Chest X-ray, PA view. Patient: 65 years old, sex M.
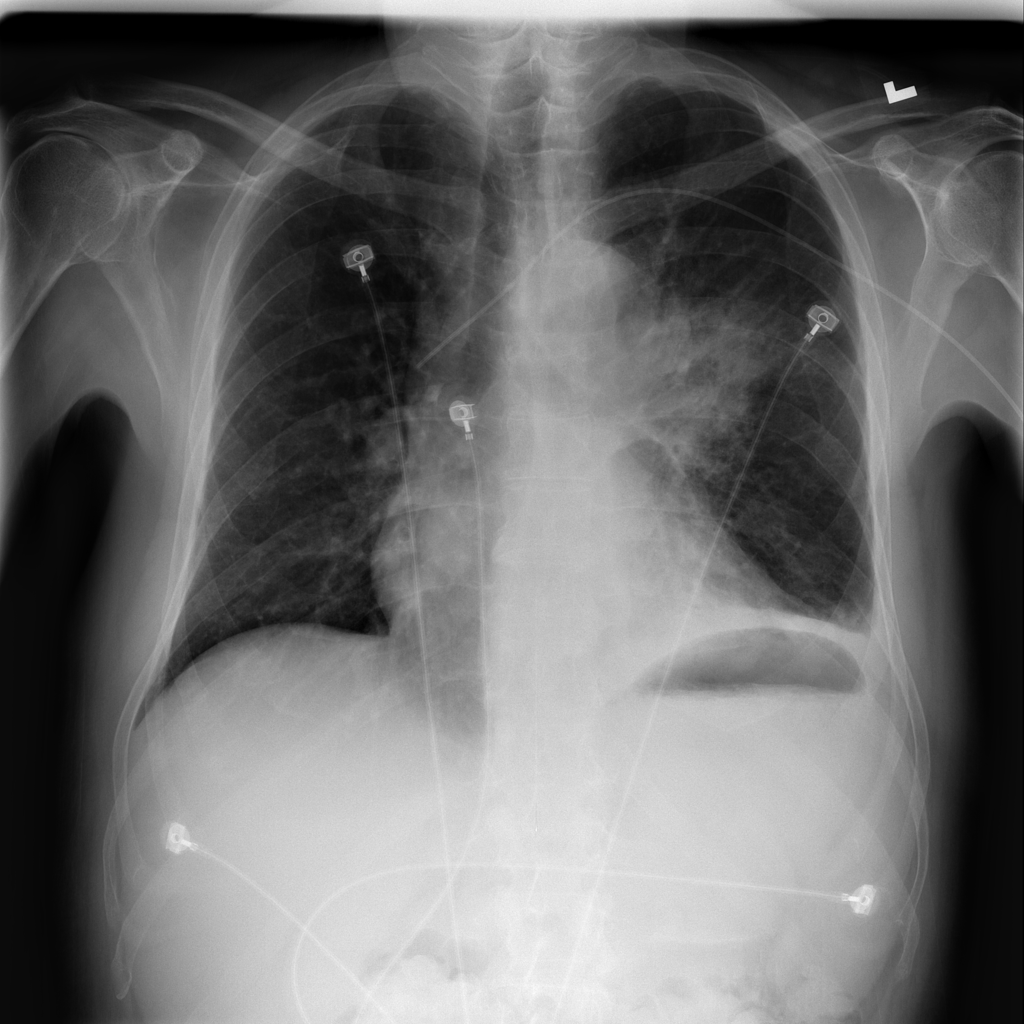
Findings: No Finding